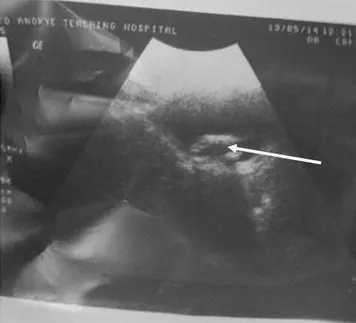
Abdominal ultrasonography showing the intrauterine contraceptive device as a bladder calculus (arrowed).
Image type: radiology (ultrasound)